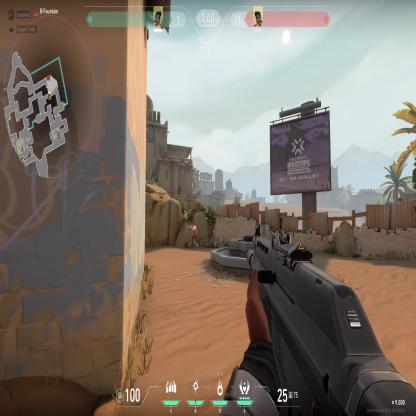
Label: enemy